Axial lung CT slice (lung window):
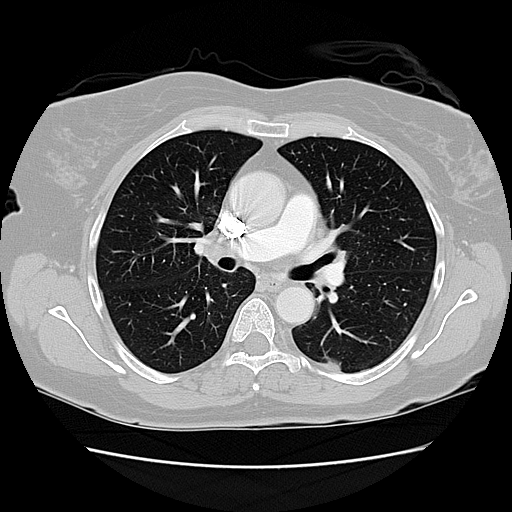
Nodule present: no